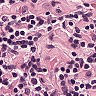
Metastatic tissue present: no